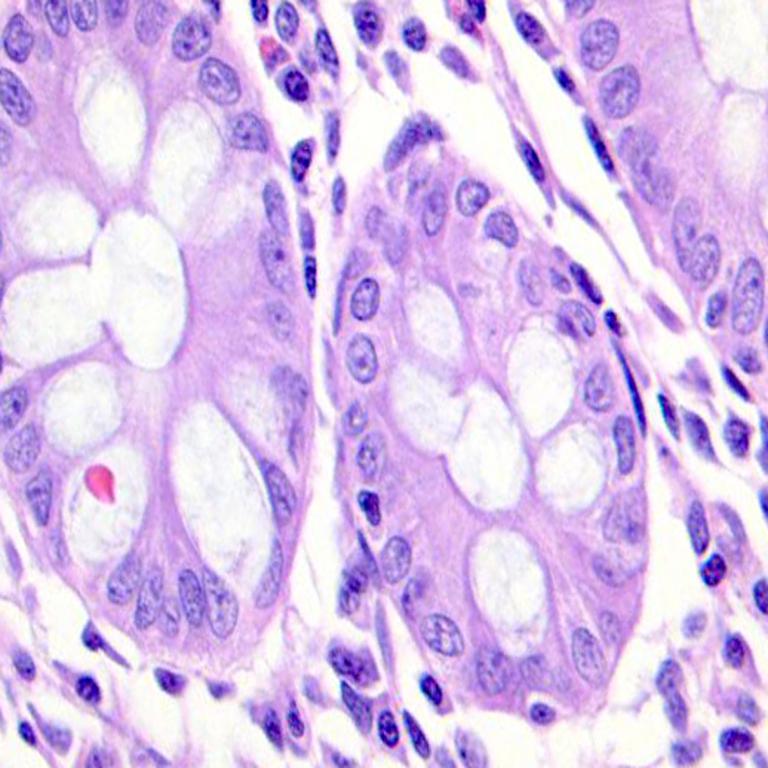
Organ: colon
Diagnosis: benign